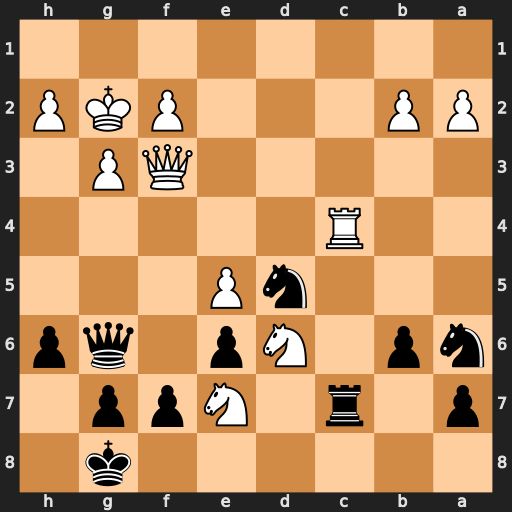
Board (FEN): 6k1/p1r1Npp1/np1Np1qp/3nP3/2R5/5QP1/PP3PKP/8
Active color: b
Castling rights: -
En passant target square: -
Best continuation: Rxe7 Rc8+ Kh7